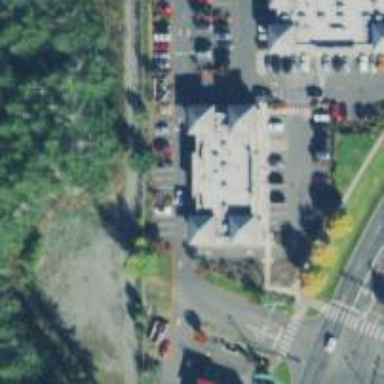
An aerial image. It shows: Clinic.